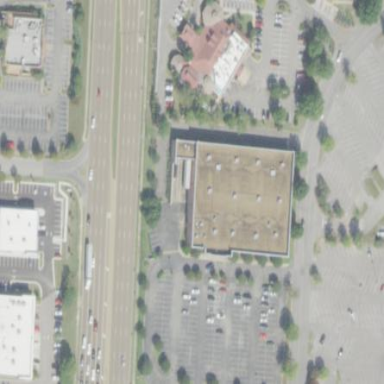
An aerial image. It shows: Building.